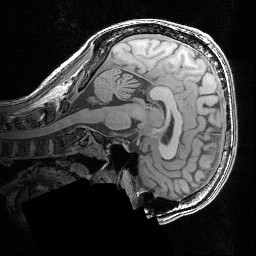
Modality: T1w
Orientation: sagittal
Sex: male
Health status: ill
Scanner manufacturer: siemens
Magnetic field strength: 3 T
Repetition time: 1.57 s
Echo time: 0.00342 s